Question: I'm new in using Titanium. I tried to load some images into a scrollview. But only one image is loading into the scrollview area. Codes are here
XML
'''
<Alloy>
<Window class="container">
<ScrollView showHorizontalScrollIndicator="true" id="Scroll" layout="horizontal">
</ScrollView>
</Window>
</Alloy>
'''
JS
'''
var scrollView = $.Scroll;
var URLs = ["http://static.flickr.com/41/81743961_588dafe12d_o_d.jpg", "http://static.flickr.com/26/64914466_eed02e2a71_o_d.jpg"];
var Views = [];
for (i =0; i < URLs.length ; i++){
Views.push(Ti.UI.createImageView({
image : URLs[i],
width : Ti.UI.SIZE,
height : 300,
top : 0,
left : 0,
})
);
}
Views.forEach(function(view){
scrollView.add(view);
});
$.index.open();
'''
TSS
'''
".container": {
backgroundColor:"white"
},
"#Scroll":{
width:Ti.UI.SIZE,
top: 50,
}
'''
Screenshot

I need your help to find out my mistake.
Thanks
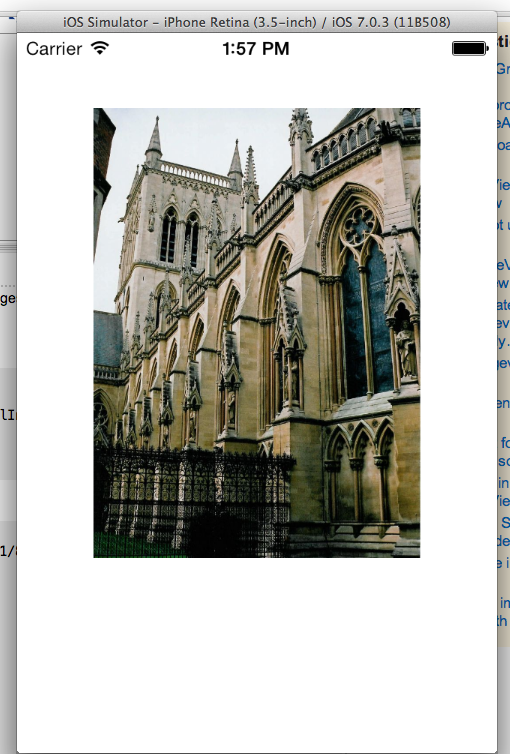
Answer: Its in your XML file :
'''
<Alloy>
<Window class="container">
<ScrollView showHorizontalScrollIndicator="true" id="Scroll" layout="horizontal">
</ScrollView>
</Window>
'''
you have set the 'layout' to 'horizontal', If you will scroll horizontally you will find your second Image there.
Or you can change
'horizontal' to 'vertical'
The Image will appear below the first Image.
checkout the <URL>.
Hope it helps.